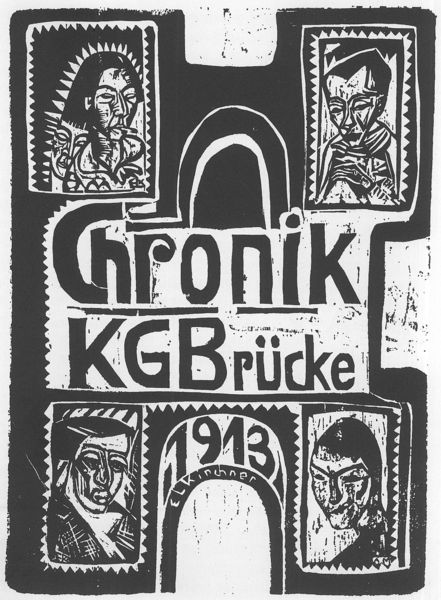
Titel: Chronik der Künstlergruppe Brücke
Künstler: Ernst Ludwig Kirchner
Schlagwörter: mann, wasser, weiß, dreieck, kirchner, menschen, frau, haar, köpfe, männer, schwarz, gesichter, arm, porträt, brücke, auge, traurig, holzschnitt, schrift, düster, bogen, grafik, siebdruck, ernst, vier, druck, linolschnitt, radierung, künstler, titelblatt, hallo, stiche, nolde, trist, chronik, mitglieder, verbissen, 1913, chrink, pressung, kinchner, elkinchner, kg